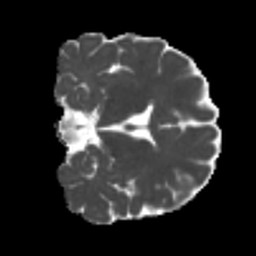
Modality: MD
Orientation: coronal
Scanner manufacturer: siemens
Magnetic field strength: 3 T
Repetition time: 4 s
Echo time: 0.0594 s